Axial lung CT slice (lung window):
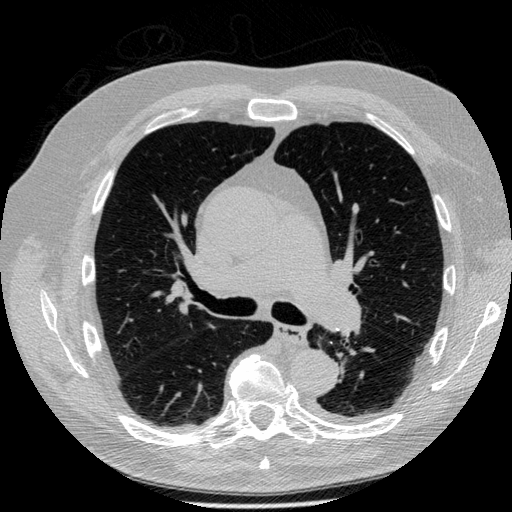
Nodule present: no